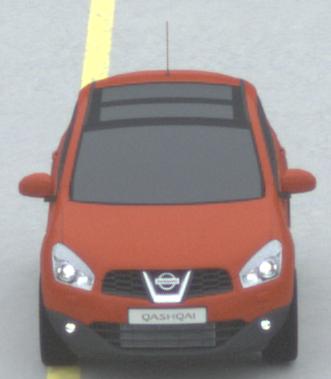
Make: Nissan
Model: Qashqai 1.6
Detailed model: Qashqai (J10)
Model produced from: 2010/03
Model produced until: 2010/08
Doors: 5
Color: orange
Road condition: dry road
Daytime: midday
Contrast: low contrast